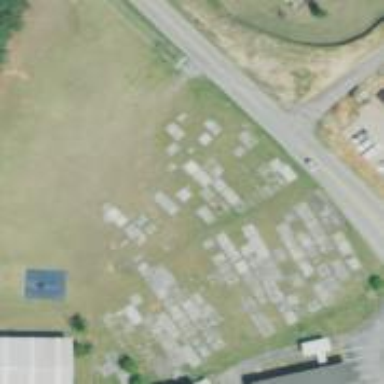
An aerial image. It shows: Graveyard.